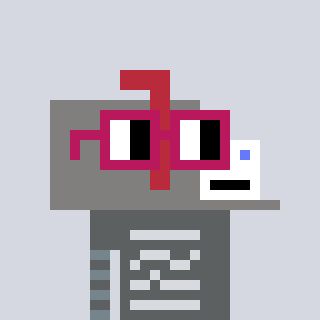
a pixel art character with square dark red glasses, a mailbox-shaped head and a darkpink-colored body on a cool background